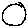
Label: circle